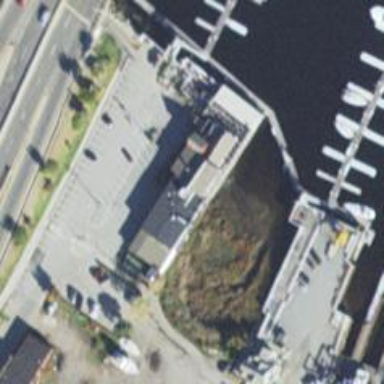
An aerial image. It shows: Restaurant building.